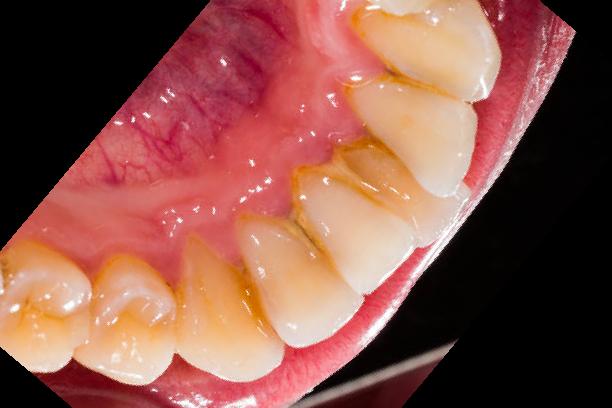
Condition: Calculus